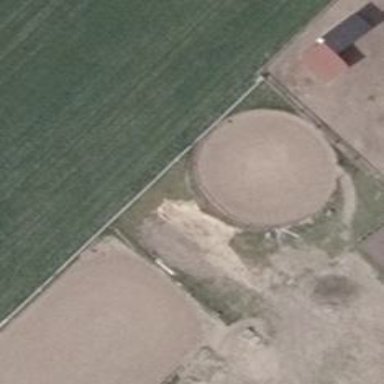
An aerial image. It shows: Equestrian pitch used for leisure and sports activities.